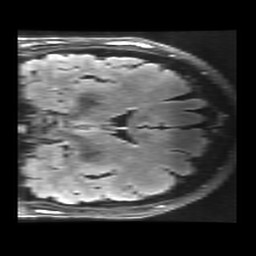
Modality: FLAIR
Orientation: coronal
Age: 70
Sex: female
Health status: healthy
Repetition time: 12 s
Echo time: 0.09782 s